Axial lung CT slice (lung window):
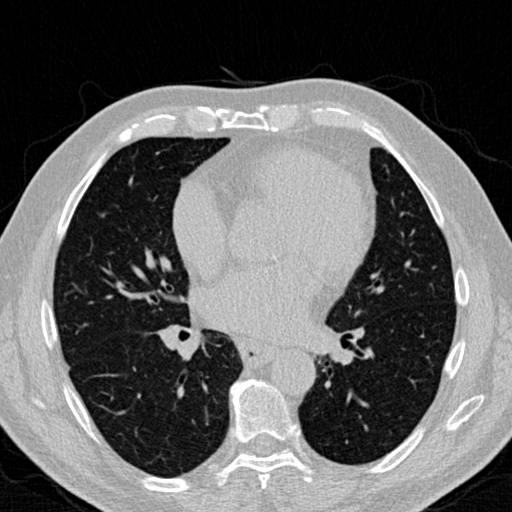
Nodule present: no